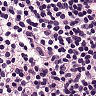
Metastatic tissue present: no